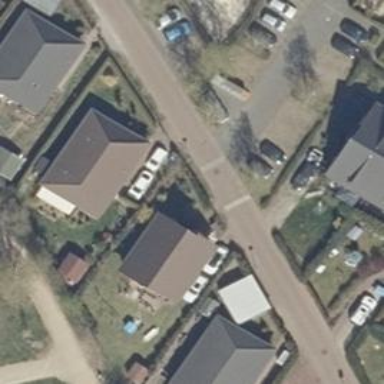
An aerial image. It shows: Bump for traffic calming.